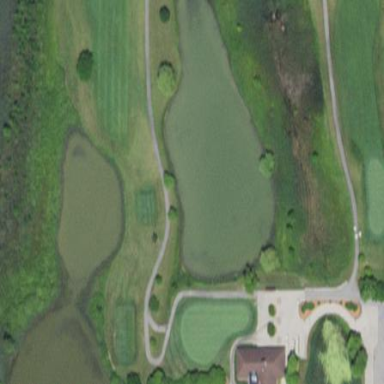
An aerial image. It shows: Water hazard on golf course. The hazard is natural water feature.